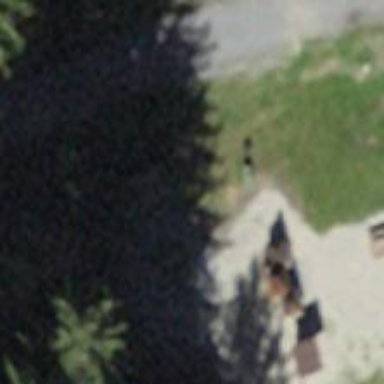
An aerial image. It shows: BBQ amenity.